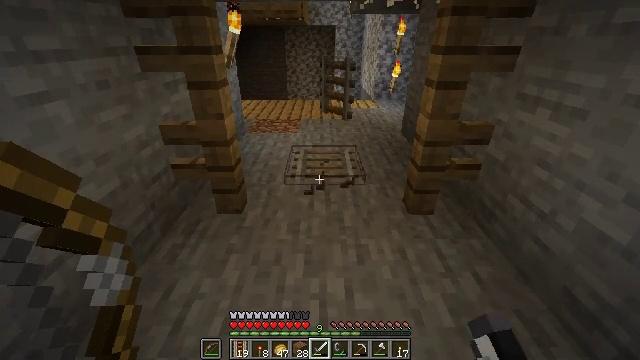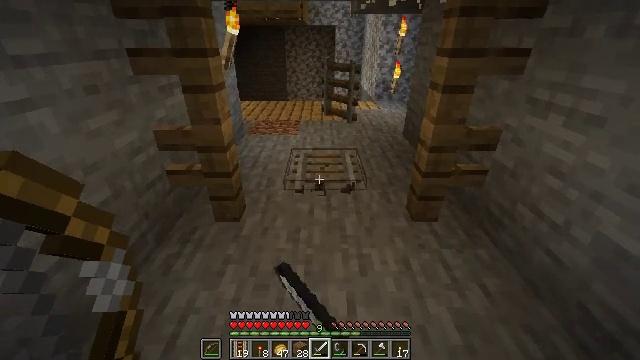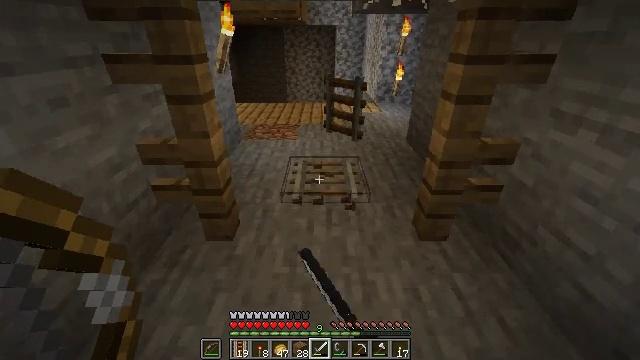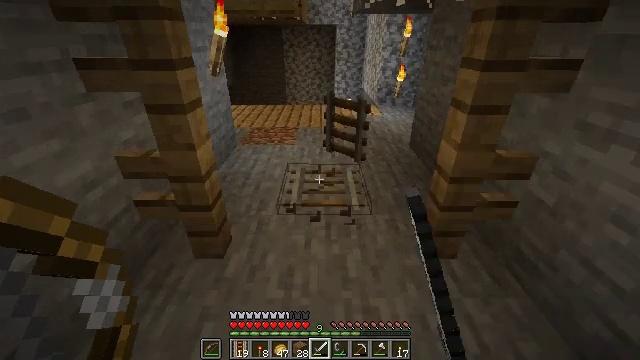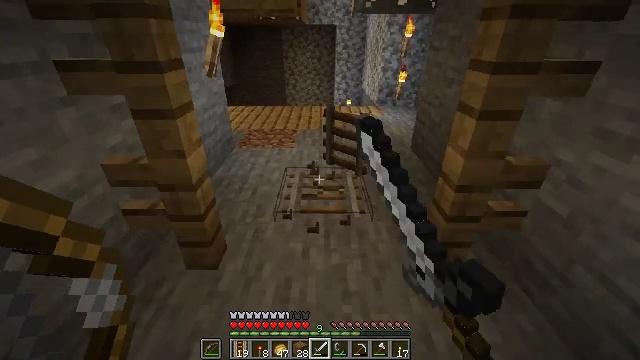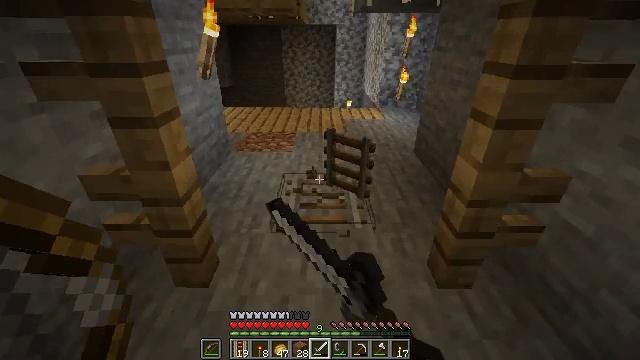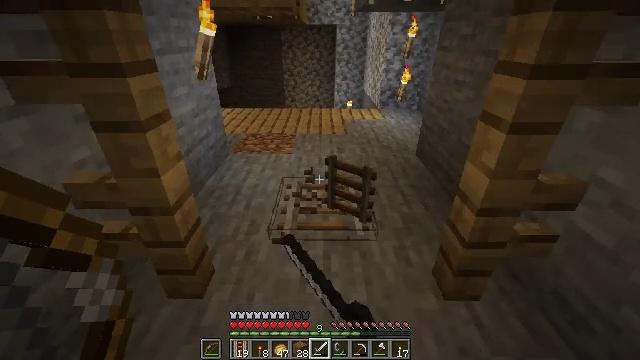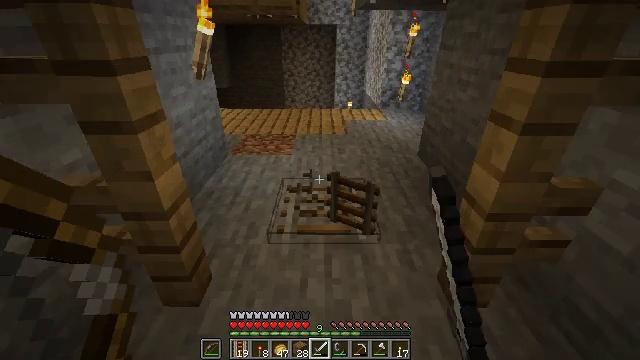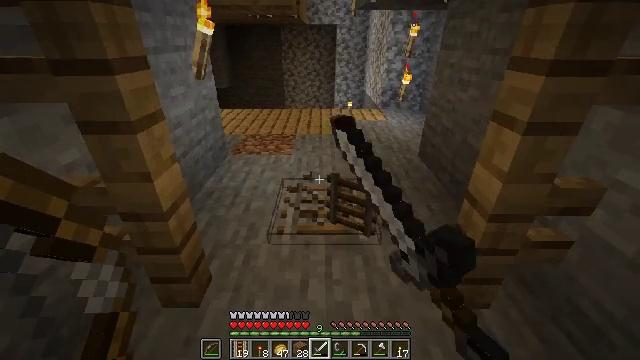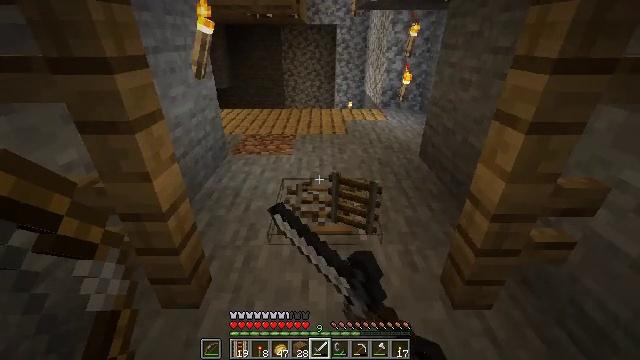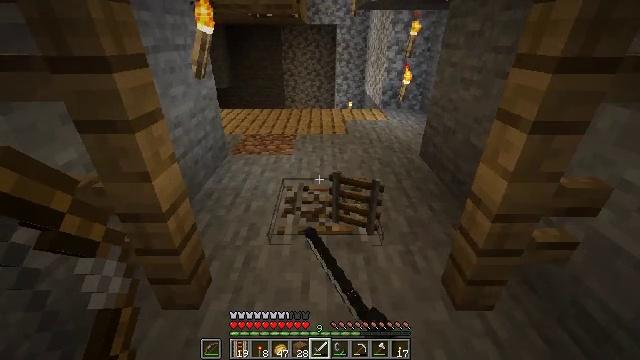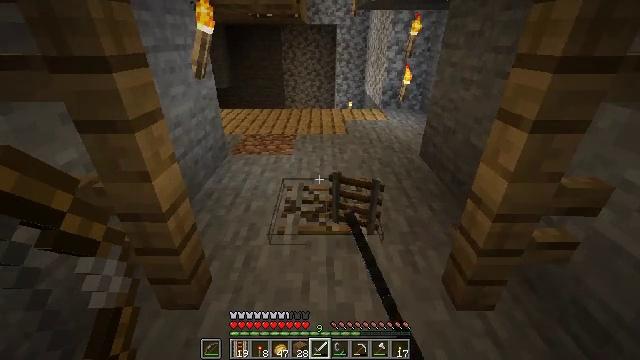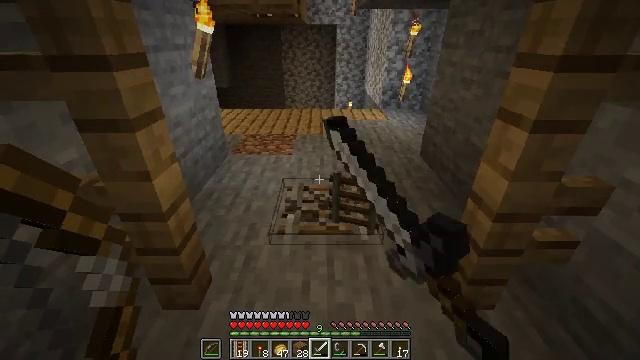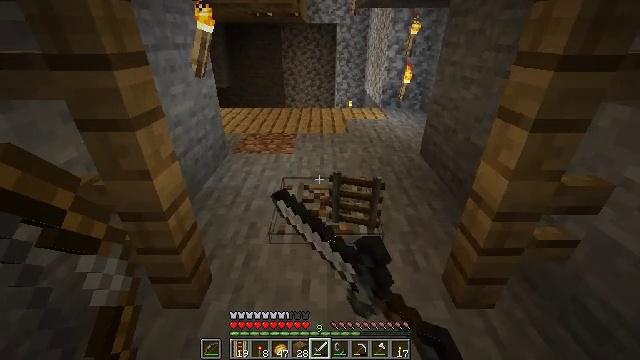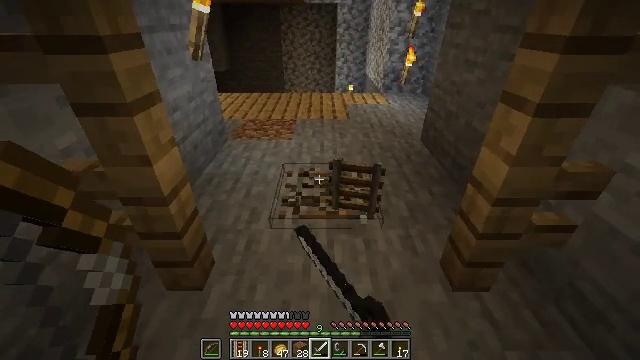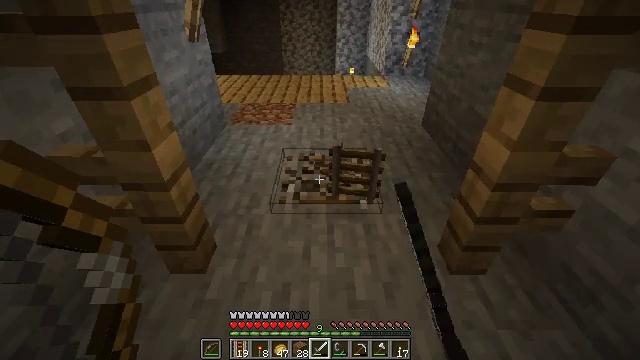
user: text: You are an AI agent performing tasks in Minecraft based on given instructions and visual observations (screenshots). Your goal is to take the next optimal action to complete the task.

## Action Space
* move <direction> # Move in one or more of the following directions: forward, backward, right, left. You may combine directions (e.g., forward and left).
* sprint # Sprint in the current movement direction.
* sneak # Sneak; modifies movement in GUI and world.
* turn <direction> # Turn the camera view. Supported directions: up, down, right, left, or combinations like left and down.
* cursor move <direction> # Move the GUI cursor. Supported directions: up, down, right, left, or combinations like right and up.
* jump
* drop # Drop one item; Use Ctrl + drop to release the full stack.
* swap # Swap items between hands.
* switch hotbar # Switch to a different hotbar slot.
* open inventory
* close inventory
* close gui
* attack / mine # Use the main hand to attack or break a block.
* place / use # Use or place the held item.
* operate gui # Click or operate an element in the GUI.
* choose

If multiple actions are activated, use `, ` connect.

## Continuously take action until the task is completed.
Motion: motion action
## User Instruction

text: Mine the rail.
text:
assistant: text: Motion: move forward, attack / mine
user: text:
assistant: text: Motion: move forward, attack / mine
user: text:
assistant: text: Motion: move forward, attack / mine
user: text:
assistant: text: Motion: move forward, attack / mine
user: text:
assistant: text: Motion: attack / mine
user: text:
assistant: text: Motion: attack / mine
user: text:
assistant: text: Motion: attack / mine
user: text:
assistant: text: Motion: attack / mine
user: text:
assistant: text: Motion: attack / mine
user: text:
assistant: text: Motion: attack / mine
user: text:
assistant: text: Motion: attack / mine
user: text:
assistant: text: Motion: attack / mine
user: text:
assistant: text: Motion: attack / mine
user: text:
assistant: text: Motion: turn down, attack / mine
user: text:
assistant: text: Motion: turn down, attack / mine
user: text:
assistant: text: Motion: attack / mine
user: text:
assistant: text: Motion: attack / mine
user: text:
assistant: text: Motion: attack / mine
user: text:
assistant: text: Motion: attack / mine
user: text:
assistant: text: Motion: attack / mine
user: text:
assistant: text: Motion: attack / mine
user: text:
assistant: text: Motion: attack / mine
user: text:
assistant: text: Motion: attack / mine
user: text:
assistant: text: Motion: attack / mine